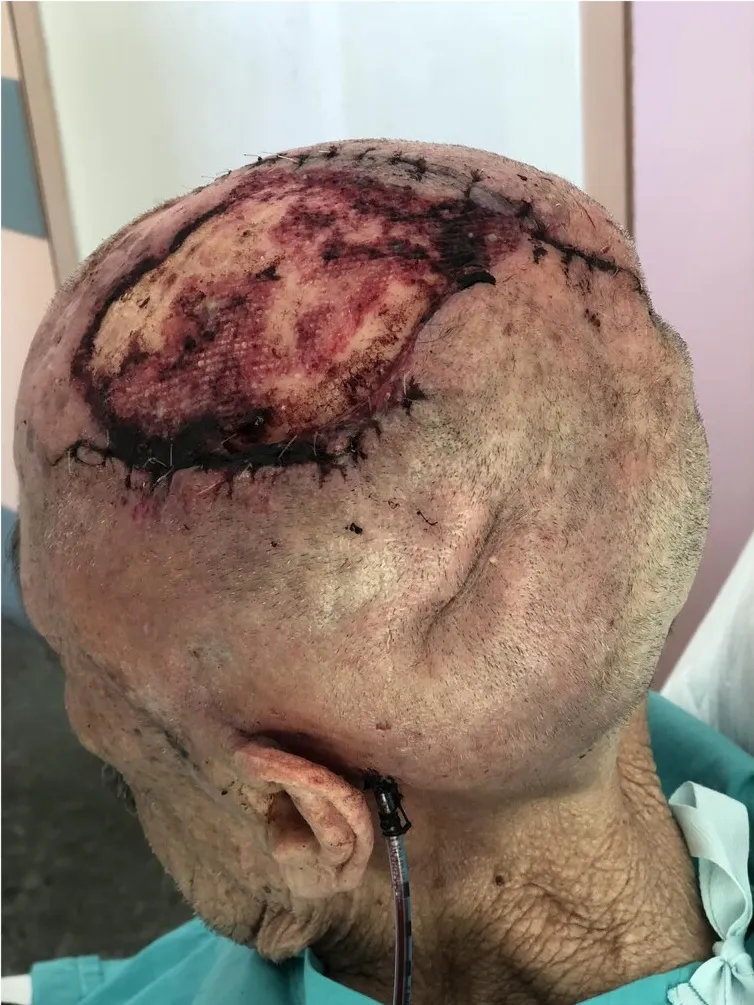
Tissue expanders and Matriderm. applied.
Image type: medical_photograph (other_medical_photograph)